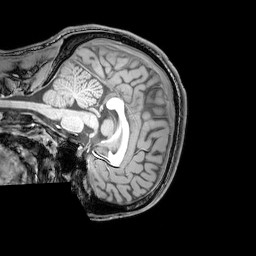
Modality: T1w
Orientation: sagittal
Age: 25
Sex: male
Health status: healthy
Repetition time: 0.081 s
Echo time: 0.037 s